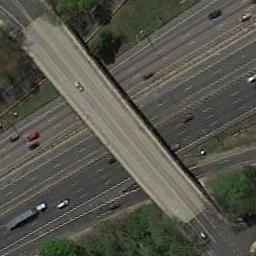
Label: overpass